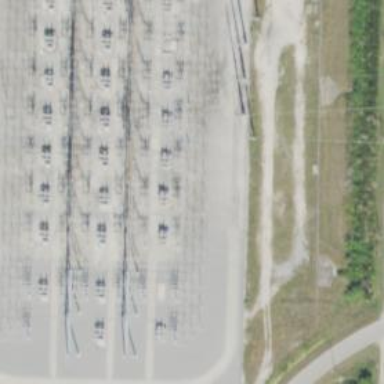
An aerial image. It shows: Switch for power supply.